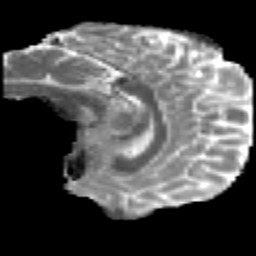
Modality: MD
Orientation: sagittal
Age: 37
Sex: male
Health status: healthy
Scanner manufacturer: philips
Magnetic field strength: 3 T
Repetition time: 4.378 s
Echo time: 0.09797 s